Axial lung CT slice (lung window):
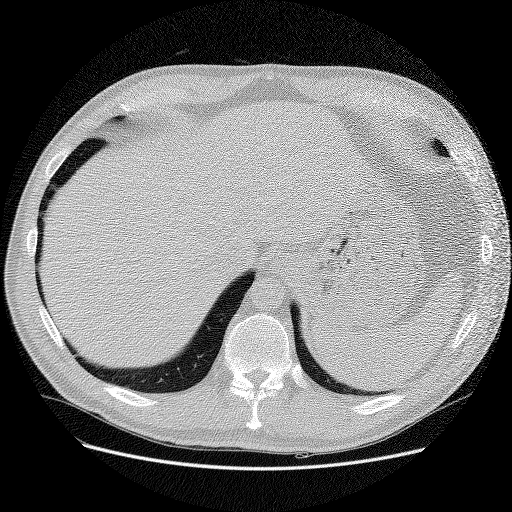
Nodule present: no